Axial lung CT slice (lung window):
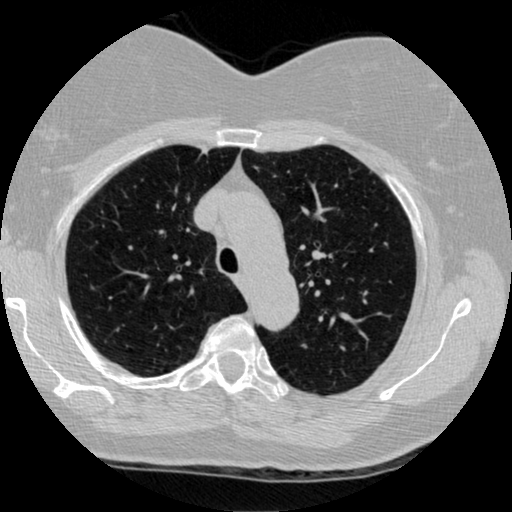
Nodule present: no